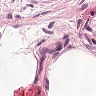
Metastatic tissue present: no